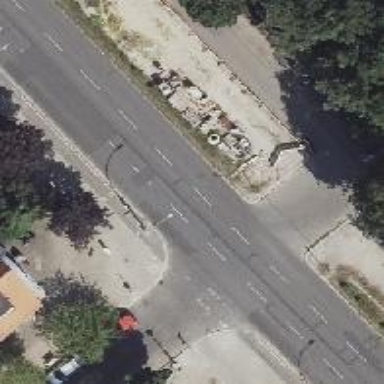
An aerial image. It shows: Road with traffic signals for signaling.